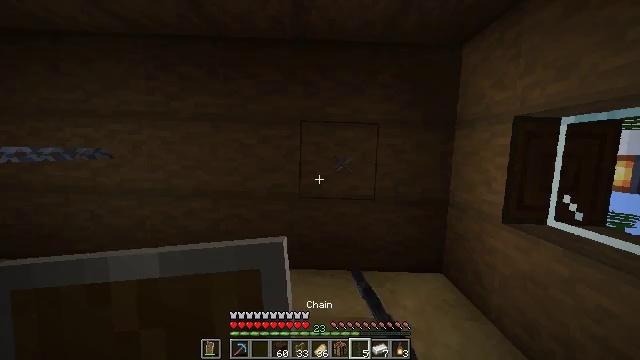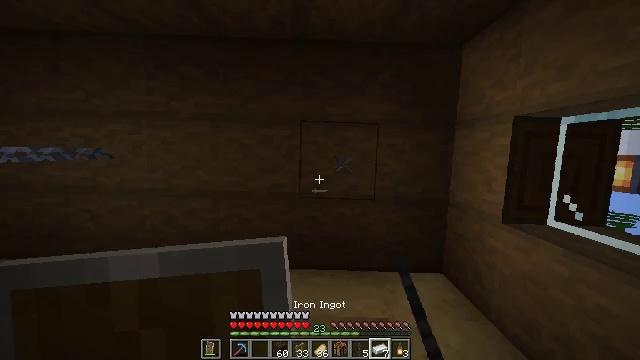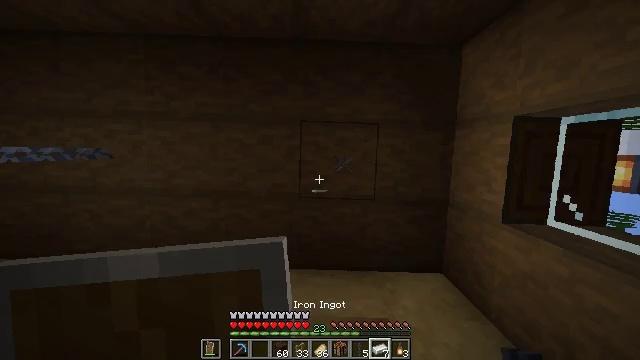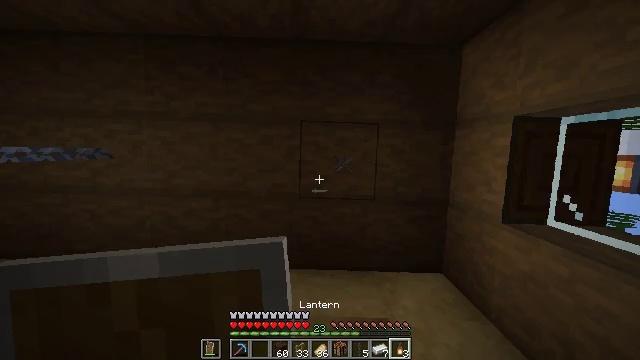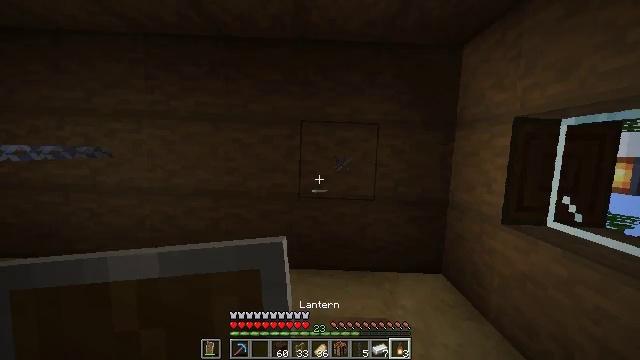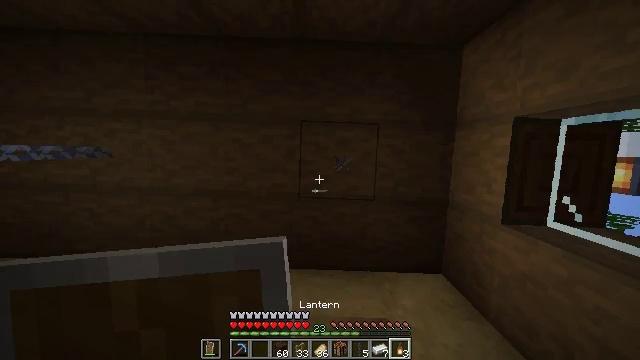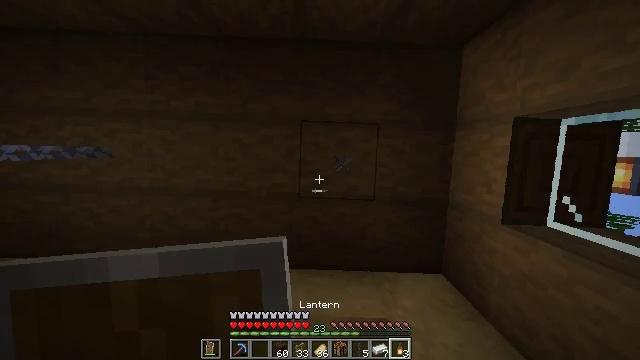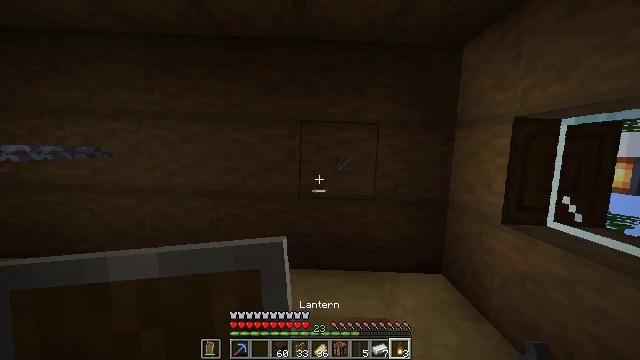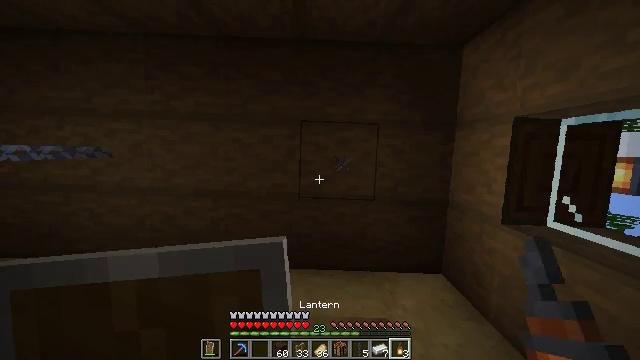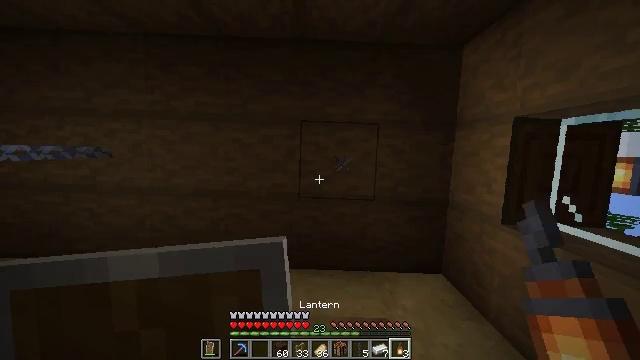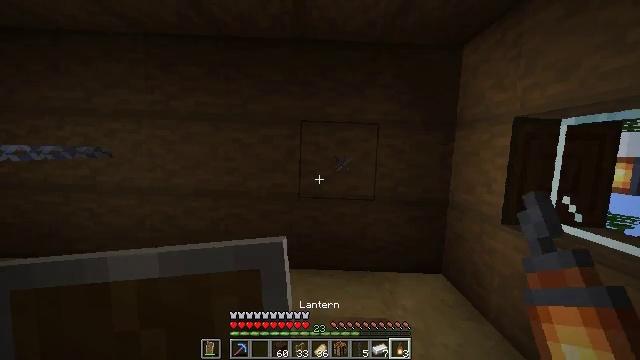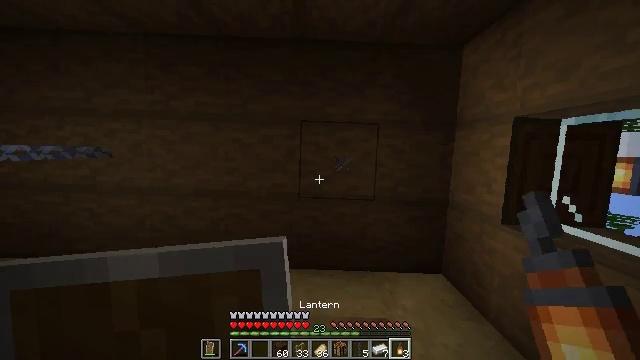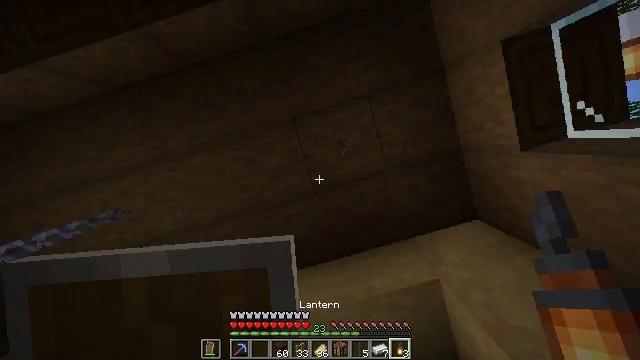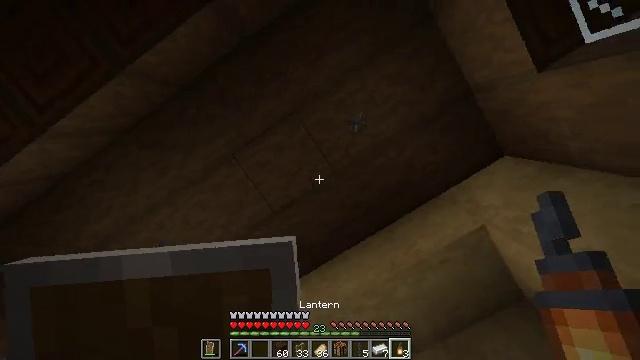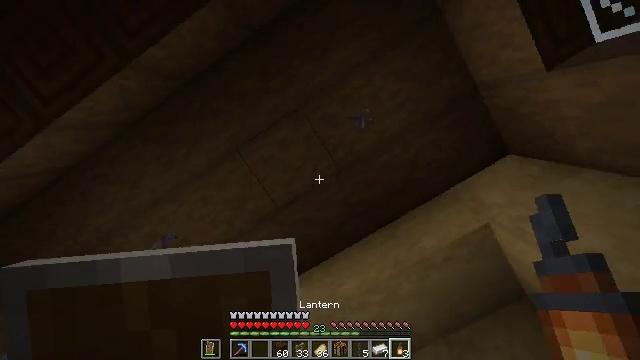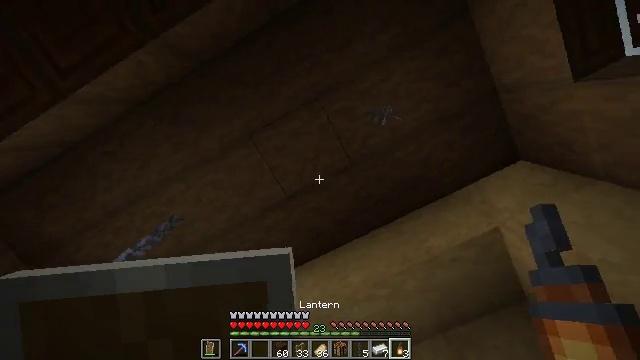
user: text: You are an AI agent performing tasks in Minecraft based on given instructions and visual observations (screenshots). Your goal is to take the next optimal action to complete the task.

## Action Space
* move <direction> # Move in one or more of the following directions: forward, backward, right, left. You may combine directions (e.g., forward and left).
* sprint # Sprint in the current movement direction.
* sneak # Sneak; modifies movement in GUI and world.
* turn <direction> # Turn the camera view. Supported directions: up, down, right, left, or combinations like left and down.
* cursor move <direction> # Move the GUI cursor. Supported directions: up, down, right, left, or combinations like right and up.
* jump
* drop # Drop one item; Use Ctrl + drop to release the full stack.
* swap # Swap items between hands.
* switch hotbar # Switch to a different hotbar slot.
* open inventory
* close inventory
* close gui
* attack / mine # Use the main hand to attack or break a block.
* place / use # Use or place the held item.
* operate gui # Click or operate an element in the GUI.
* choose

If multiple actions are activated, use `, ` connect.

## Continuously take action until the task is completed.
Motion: motion action
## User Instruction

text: Mine the chain from a structure.
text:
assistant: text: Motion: no_op
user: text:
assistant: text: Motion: no_op
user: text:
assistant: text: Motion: no_op
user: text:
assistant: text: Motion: no_op
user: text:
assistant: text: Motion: no_op
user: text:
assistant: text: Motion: no_op
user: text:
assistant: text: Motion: no_op
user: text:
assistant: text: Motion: no_op
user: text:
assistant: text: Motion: no_op
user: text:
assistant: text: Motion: no_op
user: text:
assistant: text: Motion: no_op
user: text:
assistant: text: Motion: turn left and down
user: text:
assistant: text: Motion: move left, turn left and down
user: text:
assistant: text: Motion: move left
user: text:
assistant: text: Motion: move left, turn right and down
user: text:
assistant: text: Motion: move left, turn right
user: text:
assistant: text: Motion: move left
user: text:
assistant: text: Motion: move left
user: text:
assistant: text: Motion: move left
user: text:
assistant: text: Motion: move left
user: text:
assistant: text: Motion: move left, turn right and down
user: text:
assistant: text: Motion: move left, turn right and down
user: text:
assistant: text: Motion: move left
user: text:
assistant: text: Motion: move left
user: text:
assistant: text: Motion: move left
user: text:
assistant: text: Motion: move left, turn right and down
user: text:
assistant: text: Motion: move right
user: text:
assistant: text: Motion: move right
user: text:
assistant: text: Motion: move right
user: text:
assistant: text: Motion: move right